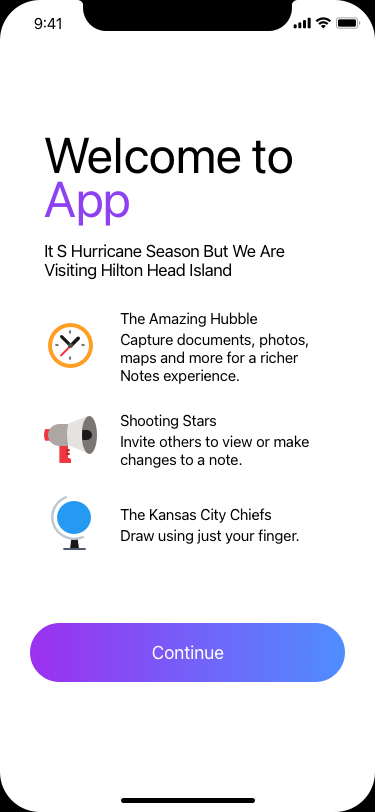
Text in this UI design:
Draw using just your finger.
The Kansas City Chiefs
Invite others to view or make
changes to a note.
Shooting Stars
Capture documents, photos,
maps and more for a richer Notes experience.
The Amazing Hubble
It S Hurricane Season But We Are
Visiting Hilton Head Island
Welcome to App